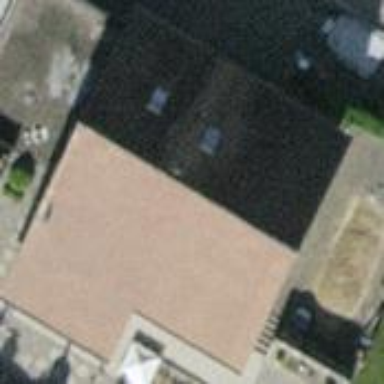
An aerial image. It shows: Detached building with tile roof.